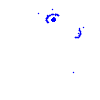
Particle: electron